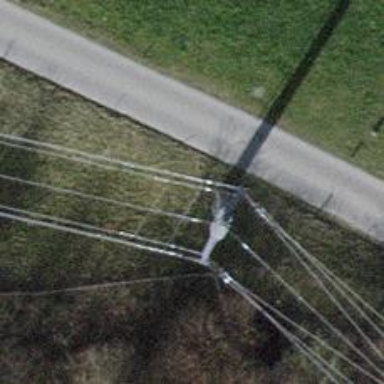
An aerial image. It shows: Concrete power pole.